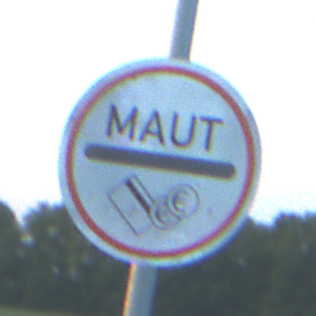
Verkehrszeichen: MautflichtigeStrecke
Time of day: SunriseSunset
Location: Outdoor (Nature)
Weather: PartlyCloudy
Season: NotSpecified
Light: Natural